Question: I have the following code in a location service:
'''
.factory('Location', function($q, $ionicLoading) {
return {
getCurrentPosition: function() {
var deferred = $q.defer();
$ionicLoading.show({template: 'Getting Location...'});
navigator.geolocation
.getCurrentPosition(
function (data) {
$ionicLoading.hide();
deferred.resolve(data);
},
function (error) {
var data = 'Error getting current position.';
$ionicLoading.hide();
deferred.reject(data);
},
{timeout:5000, enableHighAccuracy:false});
return deferred.promise;
}
}
}
'''
I use PhoneGap Build to build the project and then install on my iPhone5.
All works fine till I turn off Location services:

I expect the timeout to occur after 5 seconds and the error to display. However, my app just hangs. Any ideas timeout is not triggered?
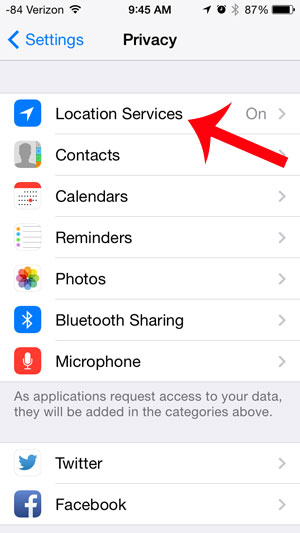
Answer: It was a syntax issue.
My simplified code above did not include this bad syntax:
'''
var data = {};
switch(error.code) {
//...error message code here
}
data.push({errorCode: error.code,
errorMessage: errorMessage});
'''
which I fixed by changing to this:
'''
switch(error.code) {
//...error message code here
}
var data = {errorCode: error.code,
errorMessage: errorMessage};
'''